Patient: sex F, age 58
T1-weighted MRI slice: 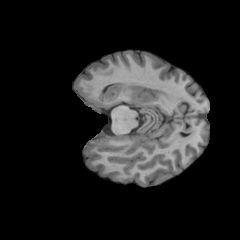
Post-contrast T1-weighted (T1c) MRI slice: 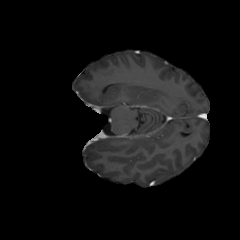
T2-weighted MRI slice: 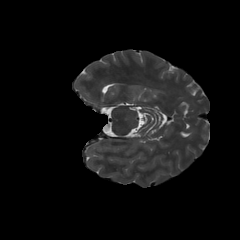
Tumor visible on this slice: no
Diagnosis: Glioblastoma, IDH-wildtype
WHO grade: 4